This continuous-wavelet-transform scalogram was computed from a bearing vibration snapshot. Diagnose the bearing from this image, choosing from: normal, inner_race, outer_race, ball.
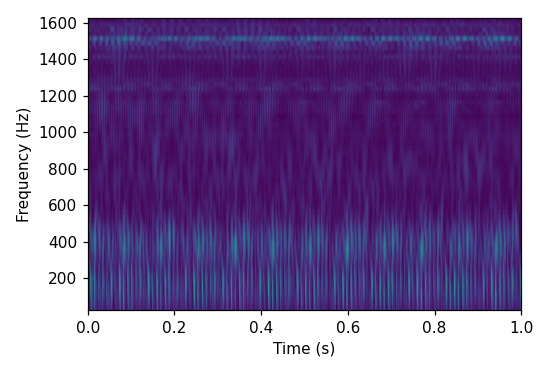
Answer: outer_race